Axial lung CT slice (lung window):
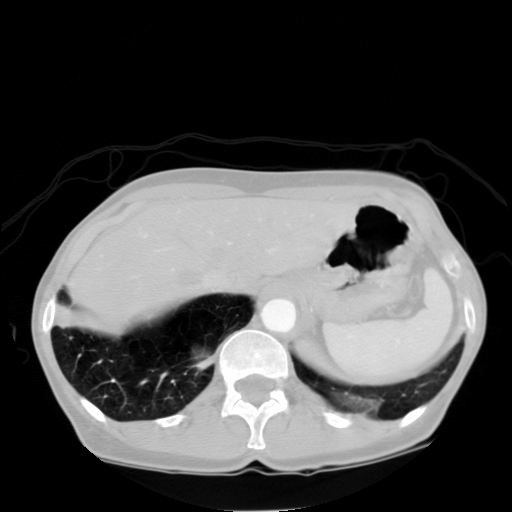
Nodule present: no